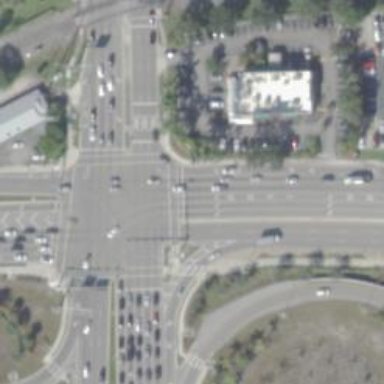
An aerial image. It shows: Crossing with marked lines on the road.